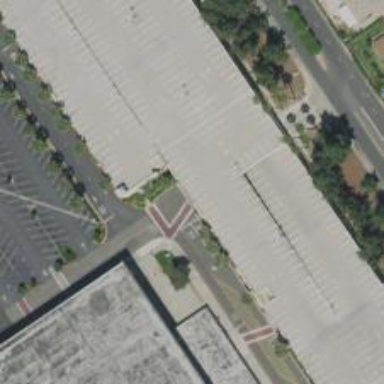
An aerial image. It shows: Multi-storey parking area with asphalt surface.